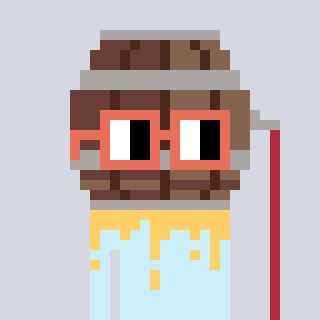
a pixel art character with square orange glasses, a wine barrel-shaped head and a cold-colored body on a cool background